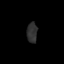
Tissue: prostate
Cell type: T cells
Senescence score: 0.2792
Nuclear area (px): 211
Mean DAPI intensity: 46.848